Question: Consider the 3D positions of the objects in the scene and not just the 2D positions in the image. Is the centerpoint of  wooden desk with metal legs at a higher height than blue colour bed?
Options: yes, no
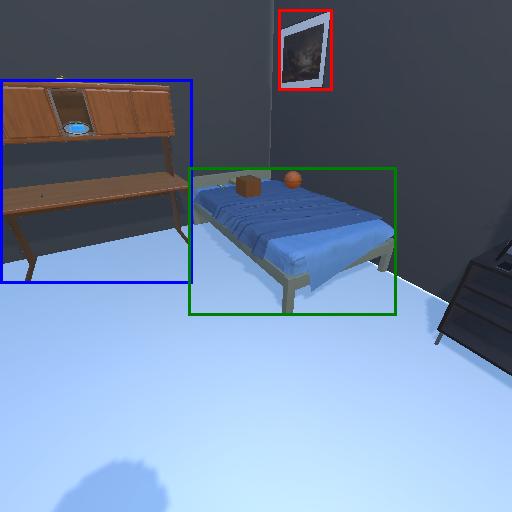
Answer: yes